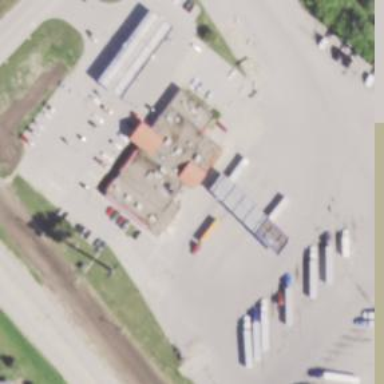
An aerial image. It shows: Convenience shop.